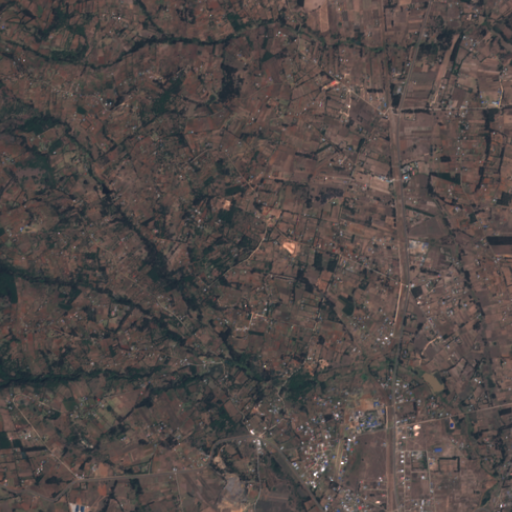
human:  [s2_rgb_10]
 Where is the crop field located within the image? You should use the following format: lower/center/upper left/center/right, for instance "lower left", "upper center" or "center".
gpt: The crop field is located in the upper right of the image.
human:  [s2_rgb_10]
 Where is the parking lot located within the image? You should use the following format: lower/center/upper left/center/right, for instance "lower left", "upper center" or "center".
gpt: The parking lot is located in the upper right of the image.
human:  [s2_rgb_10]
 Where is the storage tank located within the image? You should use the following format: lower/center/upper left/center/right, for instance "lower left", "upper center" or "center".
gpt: The storage tank is located in the upper right of the image.
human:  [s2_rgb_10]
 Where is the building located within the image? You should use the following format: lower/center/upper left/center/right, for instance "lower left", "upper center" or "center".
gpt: There is no building in the image.